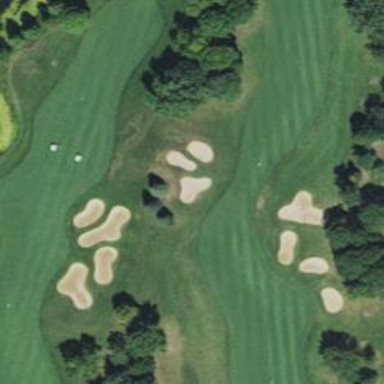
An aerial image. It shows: Golf fairway surrounded by grass.